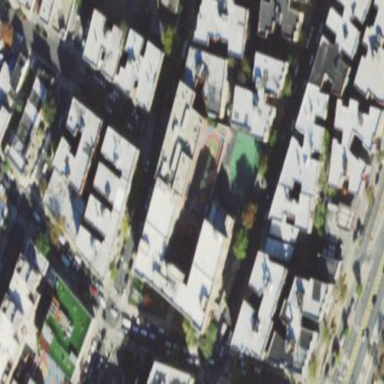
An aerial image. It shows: School building.